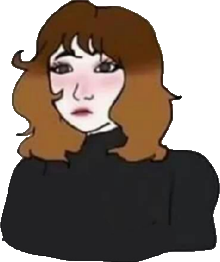
Label: 5_Doomer_Girl